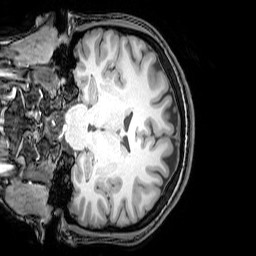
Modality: T1w
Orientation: coronal
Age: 20
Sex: female
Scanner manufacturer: philips
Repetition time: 0.008201 s
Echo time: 0.00379 s